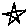
Label: star